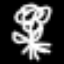
Label: pants